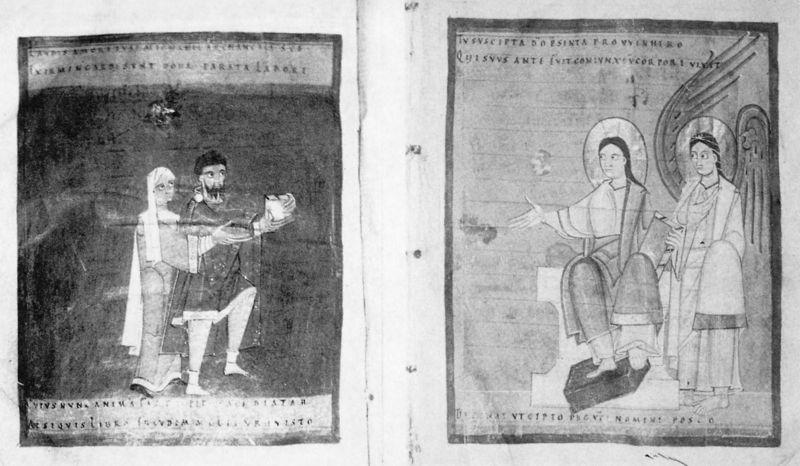
Titel: Irmengard-Evangeliar in Lille
Standort: Herstellungsort: Reichenau (EU - D - BW)
Institution: Lille, Université Catholique
Schlagwörter: flügel, gott, mann, sitzen, frau, grau, hüte, männer, schwarz, schleier, stehen, gehen, mantel, stoff, paar, engel, topf, schrift, bilder, papier, thron, inschrift, foto, umarmen, buch, geben, seite, text, buchstaben, beschriftung, geschenk, buchseite, pergament, heiligenschein, seiten, nimbus, christus, jesus, segnung, heilige, napf, maria, mann frau, latein, heiligenscheine, buchmalerei, heiligenschin